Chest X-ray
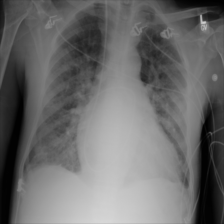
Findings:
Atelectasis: negative
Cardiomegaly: positive
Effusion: positive
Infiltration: positive
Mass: negative
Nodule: negative
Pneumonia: negative
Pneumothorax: negative
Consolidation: negative
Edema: negative
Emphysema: negative
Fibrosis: negative
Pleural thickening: positive
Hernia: negative